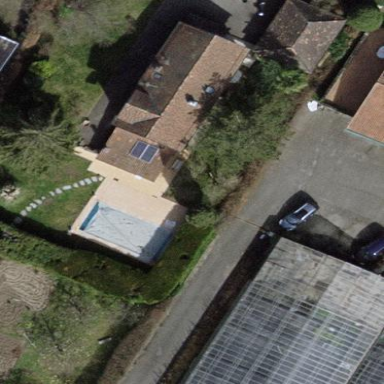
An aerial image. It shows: Garden enclosed by fence.